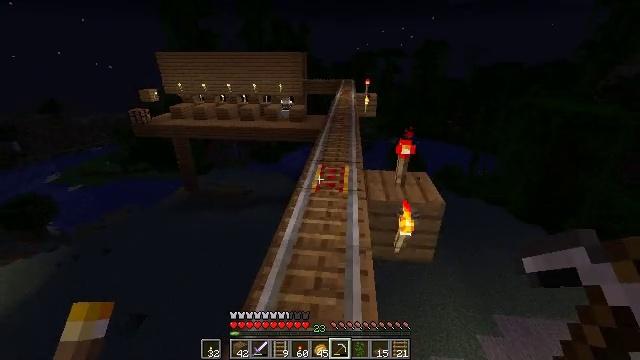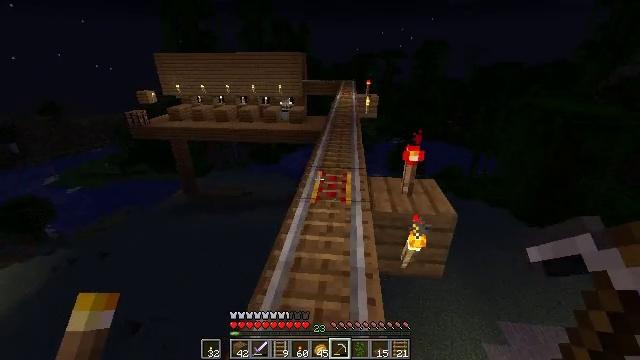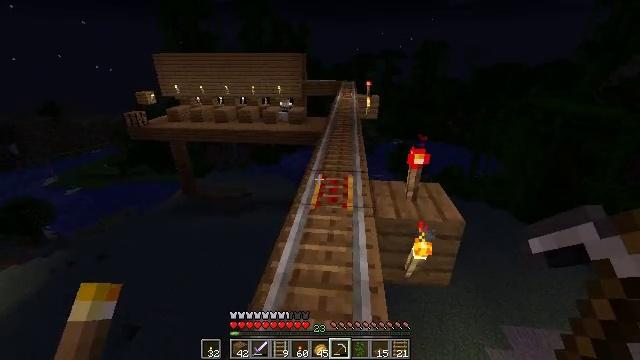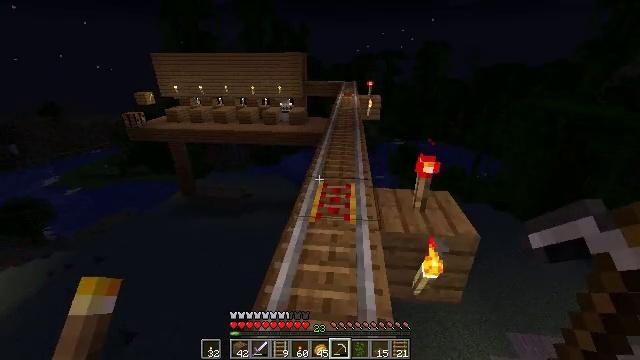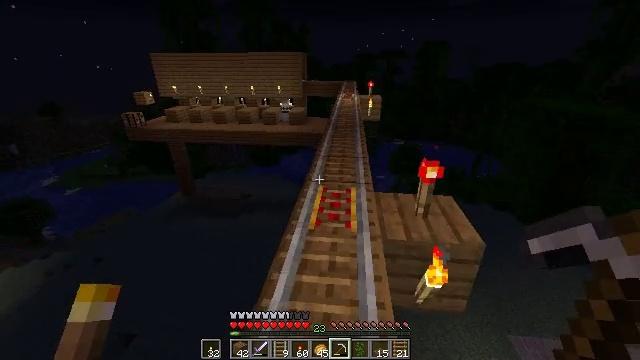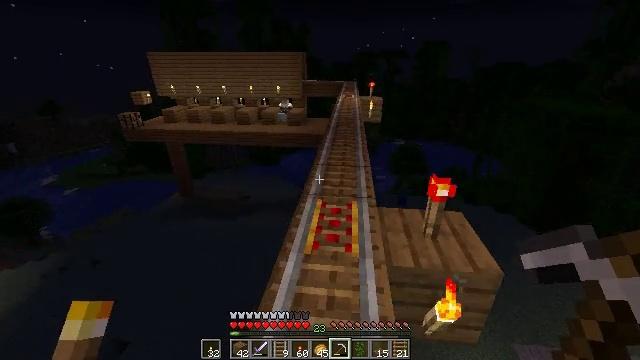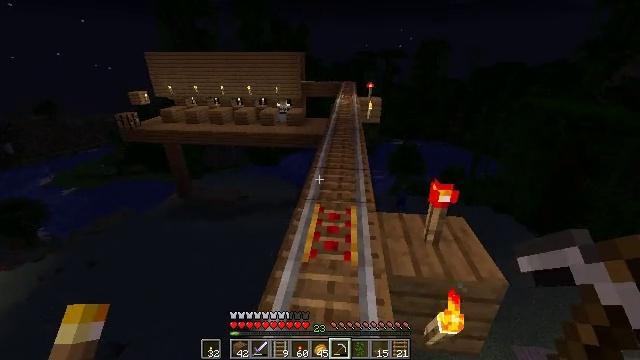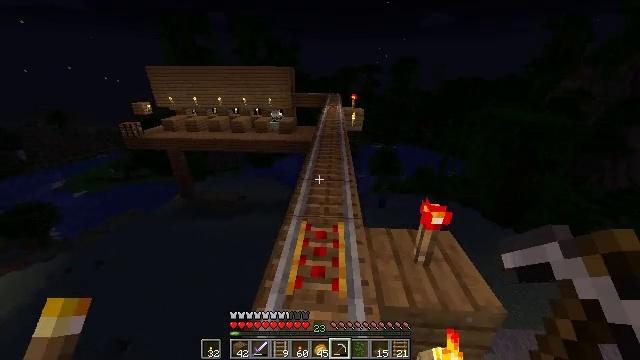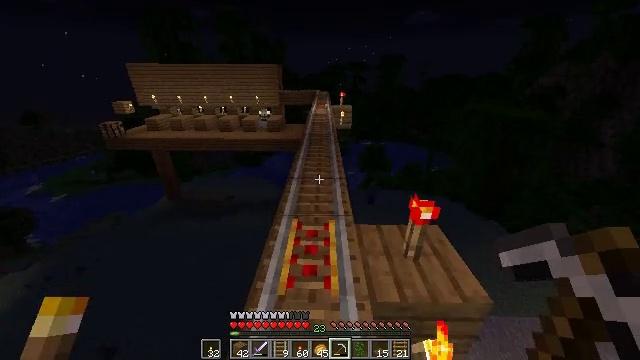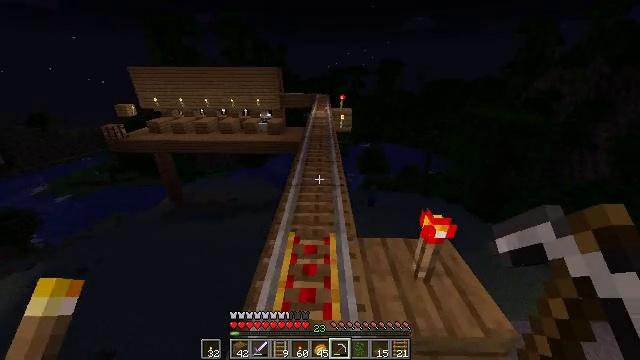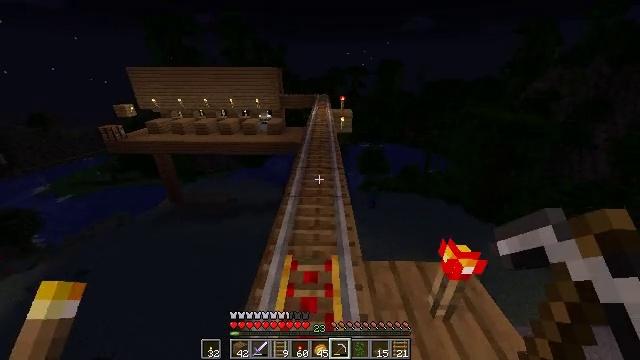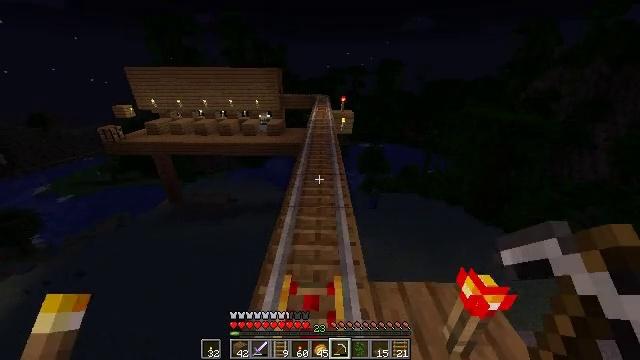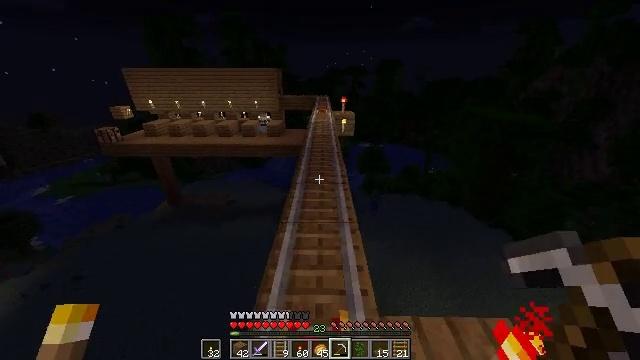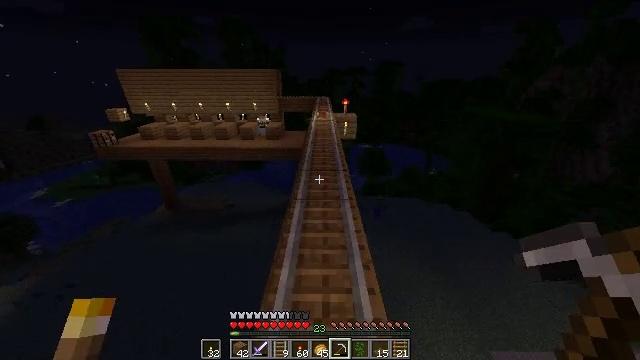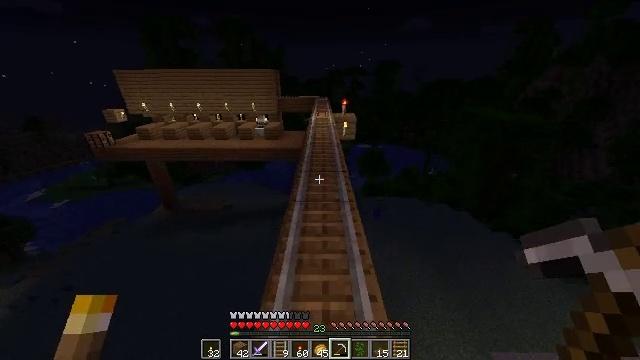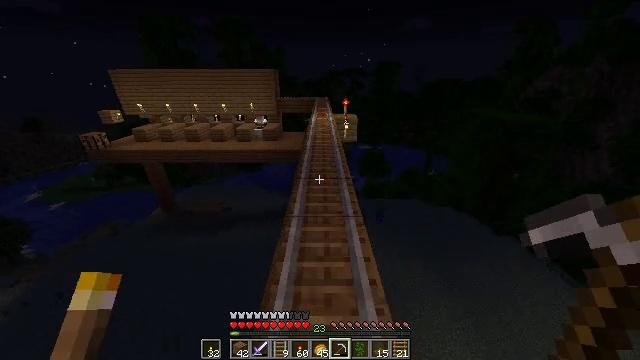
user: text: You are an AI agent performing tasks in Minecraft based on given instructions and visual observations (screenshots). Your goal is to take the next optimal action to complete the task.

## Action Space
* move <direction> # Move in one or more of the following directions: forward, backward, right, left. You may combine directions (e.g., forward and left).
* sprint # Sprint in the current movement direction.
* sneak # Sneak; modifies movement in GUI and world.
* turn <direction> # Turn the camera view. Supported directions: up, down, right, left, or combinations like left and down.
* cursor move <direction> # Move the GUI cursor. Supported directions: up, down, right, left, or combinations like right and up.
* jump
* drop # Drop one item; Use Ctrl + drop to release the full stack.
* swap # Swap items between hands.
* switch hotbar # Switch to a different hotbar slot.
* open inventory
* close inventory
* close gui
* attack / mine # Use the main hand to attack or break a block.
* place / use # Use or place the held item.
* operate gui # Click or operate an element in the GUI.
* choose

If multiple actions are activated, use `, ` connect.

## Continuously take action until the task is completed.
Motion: motion action
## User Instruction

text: Attack the spruce planks to recycle them.
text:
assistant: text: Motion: move forward
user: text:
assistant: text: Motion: move forward
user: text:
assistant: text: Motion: move forward
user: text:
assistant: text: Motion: move forward
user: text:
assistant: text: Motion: move forward, sprint
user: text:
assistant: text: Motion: move forward, sprint
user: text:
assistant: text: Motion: move forward, sprint, turn right
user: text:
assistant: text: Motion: move forward, turn right
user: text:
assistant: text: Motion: move forward
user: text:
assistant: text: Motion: move forward, sprint
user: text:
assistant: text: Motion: move forward, sprint
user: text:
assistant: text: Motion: move forward, sprint
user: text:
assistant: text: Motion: move forward
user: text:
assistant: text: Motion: move forward
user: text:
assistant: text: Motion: move forward, sprint
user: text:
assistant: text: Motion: move forward, sprint
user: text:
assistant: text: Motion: move forward, sprint
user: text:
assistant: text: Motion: move forward
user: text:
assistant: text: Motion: move forward
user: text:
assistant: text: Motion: move forward, sprint
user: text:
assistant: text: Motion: move forward, sprint
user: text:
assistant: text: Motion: move forward, sprint
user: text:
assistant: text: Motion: move forward
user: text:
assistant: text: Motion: move forward
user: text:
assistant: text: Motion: move forward
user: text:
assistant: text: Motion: move forward, sprint
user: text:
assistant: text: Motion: move forward, sprint
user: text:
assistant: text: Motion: move forward, sprint
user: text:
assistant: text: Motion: move forward
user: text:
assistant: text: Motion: move forward